Question: In my project I have designed style a box with image and textbox for login. I got my design. but when i change the textbox mode to password. this css style collapsed.
My design -
textbox with the image. I have designed this as image and textbox with one div. and I make the div as show in textbox border.
'''
#logtxt1-form
{
height: 40px; /*border: 1px solid #999;*/
border: 1px solid #000;
-webkit-border-radius: 5px;
-moz-border-radius: 5px;
border-radius: 5px;
background-color: #fff;
overflow: hidden;
}
.logtxt1-text
{
font-size: 14px;
color: #ddd;
border-width: 0;
background: transparent;
}
#logtxt1-box input[type="text"]
{
width: 85%; /*width: 70%;
padding: 11px 0 12px 1em;*/
color: #333;
outline: none;
padding-top: 11px;
padding-left: 45px;
}
.logtxt1-image
{
position: absolute;
width:25px;
padding-top: 7px;
padding-left: 5px;
}
'''
'''
<div id="logtxt1-box">
<div id="logtxt1-form">
<asp:Image ID="Image4" ImageUrl="~/Images/password.png" runat="server" CssClass="logtxt1-image" />
<asp:TextBox ID="TextBox2" runat="server" placeholder="Search" CssClass="logtxt1-text" TextMode="Password" />
</div>
</div>
'''

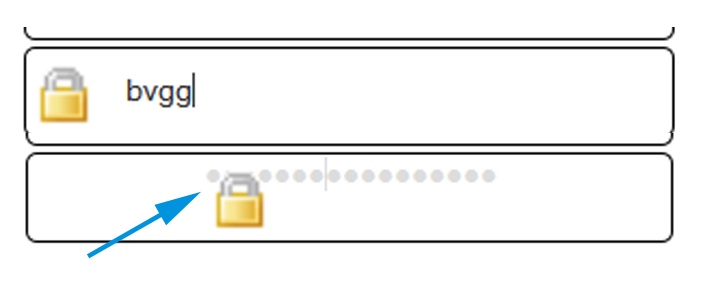
Answer: Your CSS rule specifies the elements to which it is applied:
'''
#logtxt1-box input[type="text"]
'''
An 'input' of type "password" is not an 'input' of type "text". You need to specify that as well:
'''
#logtxt1-box input[type="text"], #logtxt1-box input[type="password"]
'''
As an aside, debugging your CSS is easier when you look at the actual client-side HTML, not the server-side ASP.NET controls.